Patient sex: F
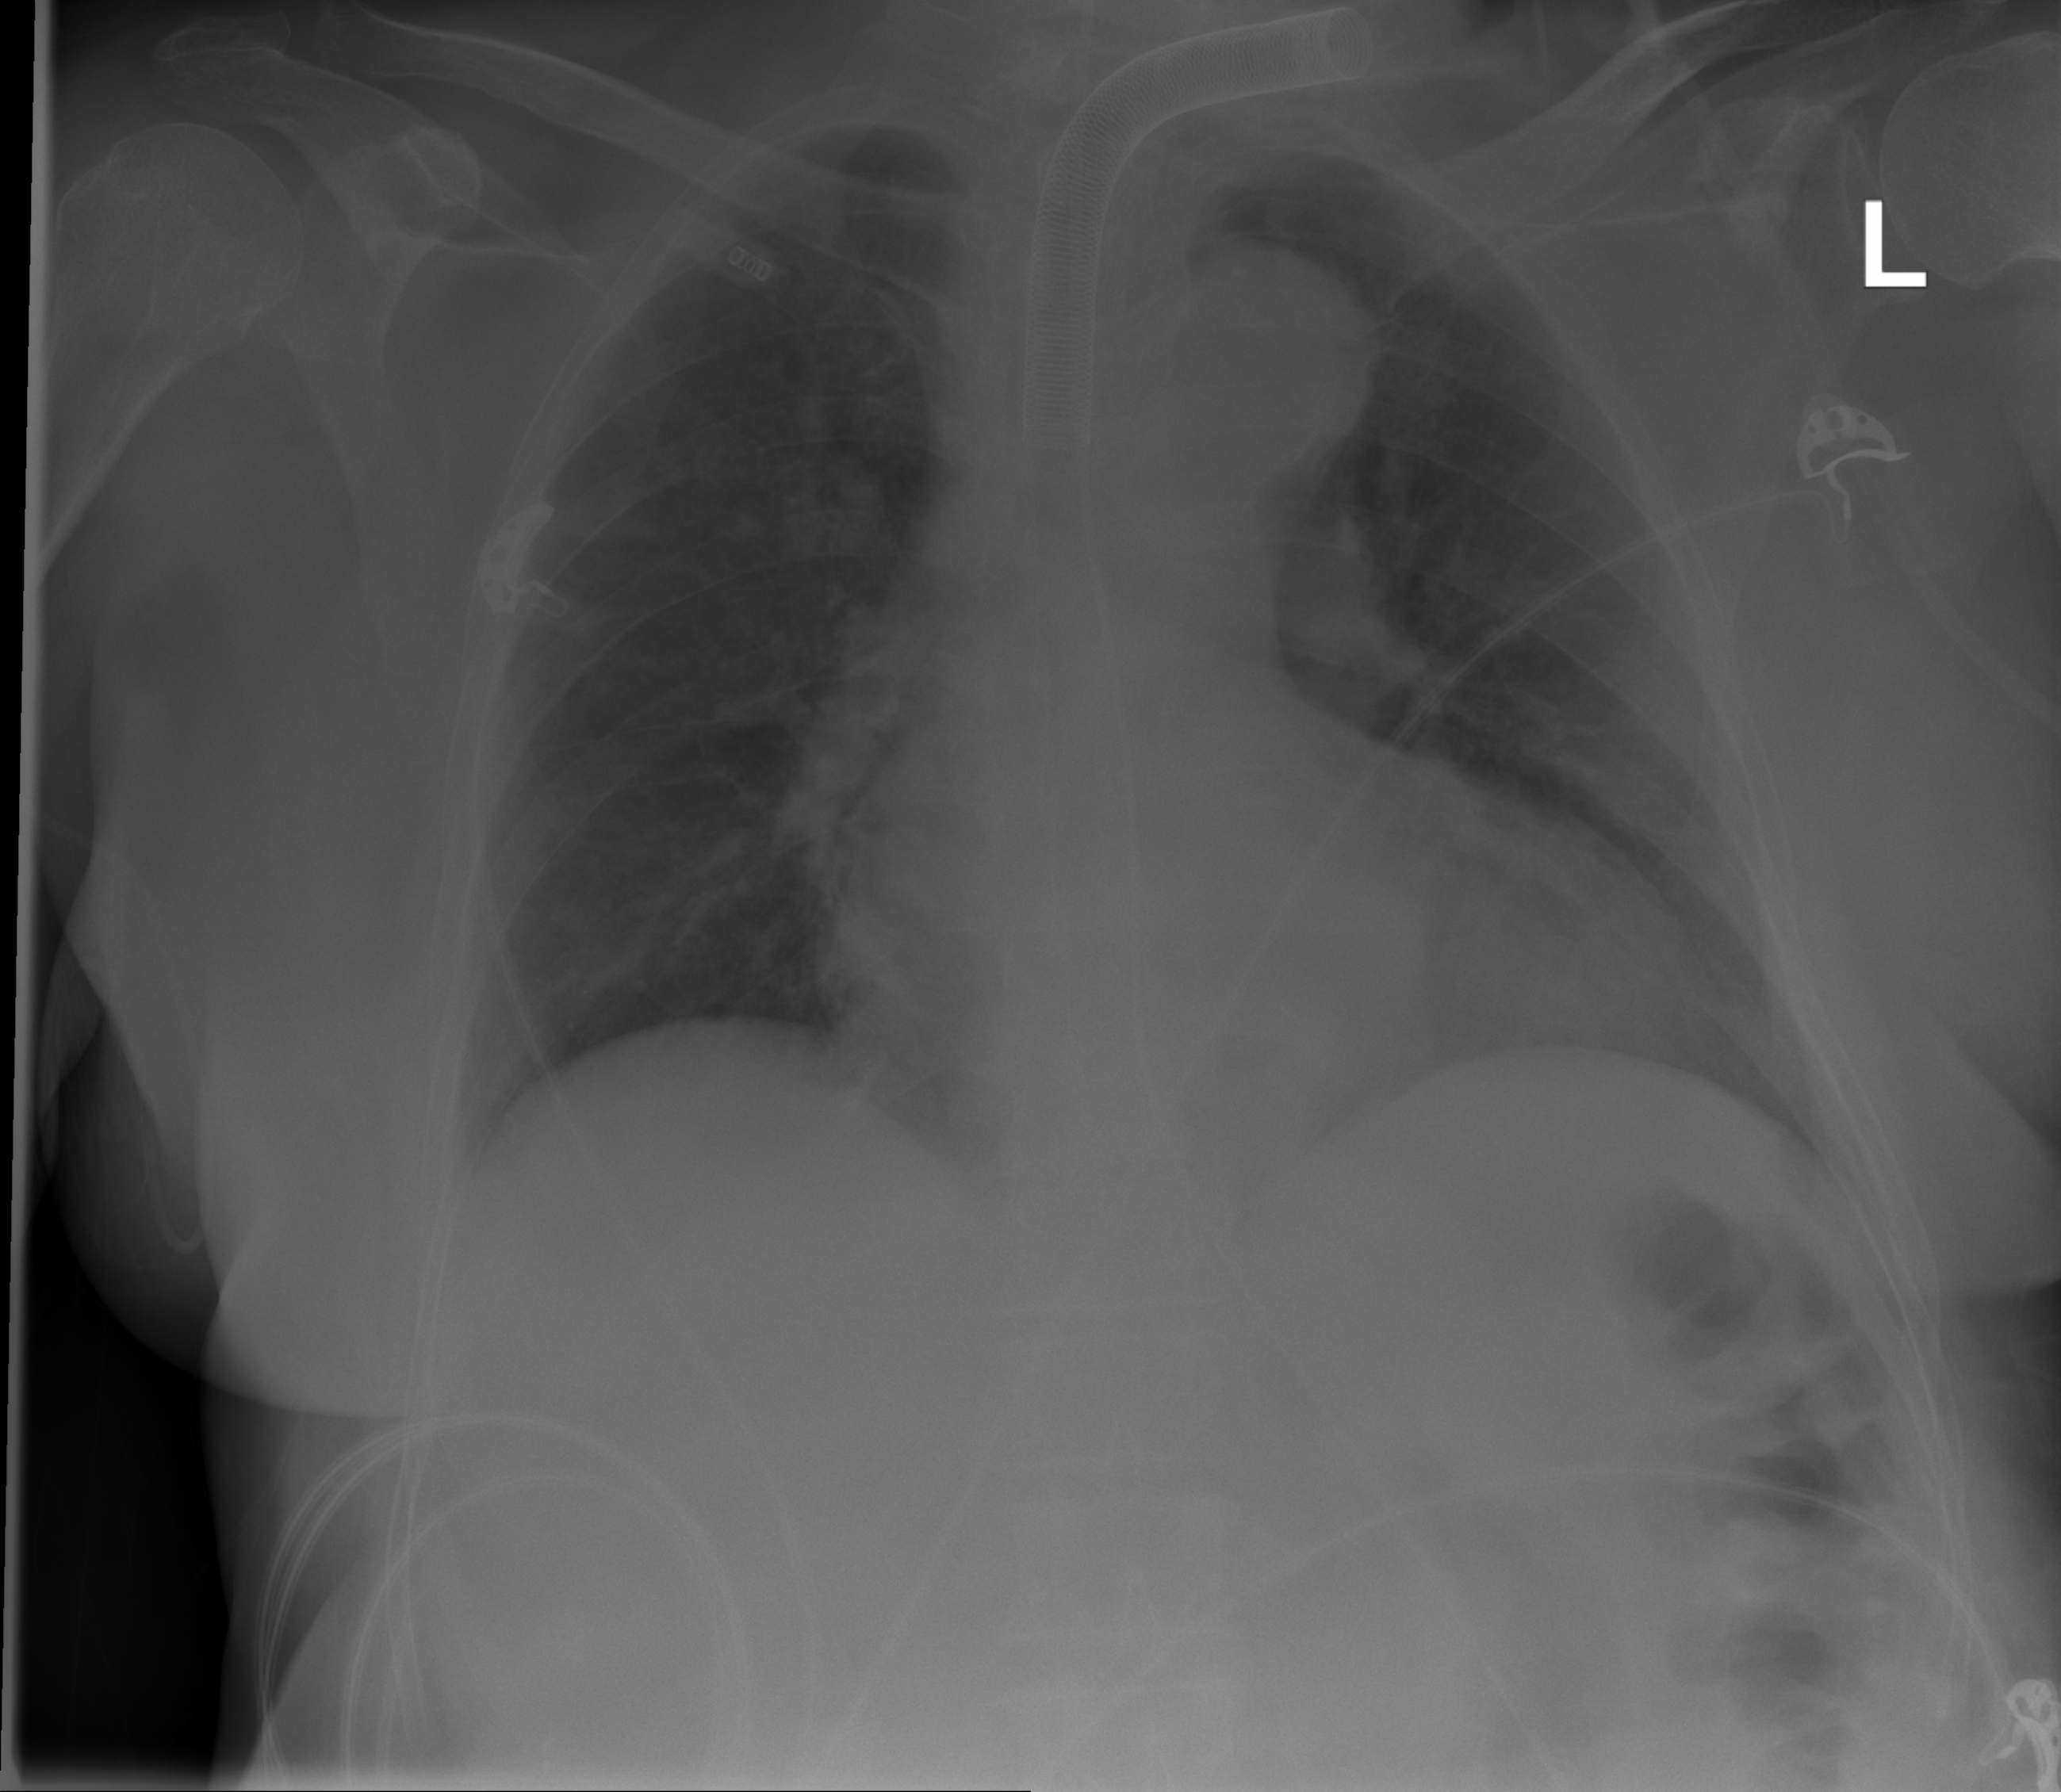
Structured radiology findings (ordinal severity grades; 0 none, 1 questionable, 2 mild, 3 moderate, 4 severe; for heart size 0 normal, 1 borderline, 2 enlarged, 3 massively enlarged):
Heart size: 2
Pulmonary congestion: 0
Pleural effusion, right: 0
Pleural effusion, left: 0
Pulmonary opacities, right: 0
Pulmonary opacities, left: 0
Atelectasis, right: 0
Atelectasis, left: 2